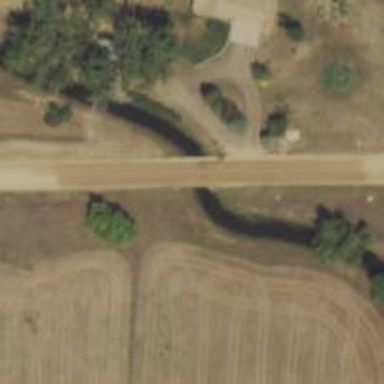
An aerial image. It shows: Residential road with bridge.